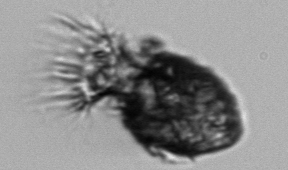
Label: Stenosemella_pacifica